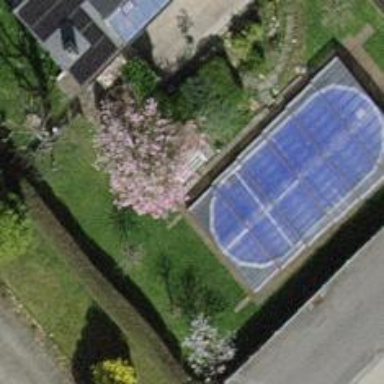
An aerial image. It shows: Swimming pool located in leisure land.